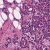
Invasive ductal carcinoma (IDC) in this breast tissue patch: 1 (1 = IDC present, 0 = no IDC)